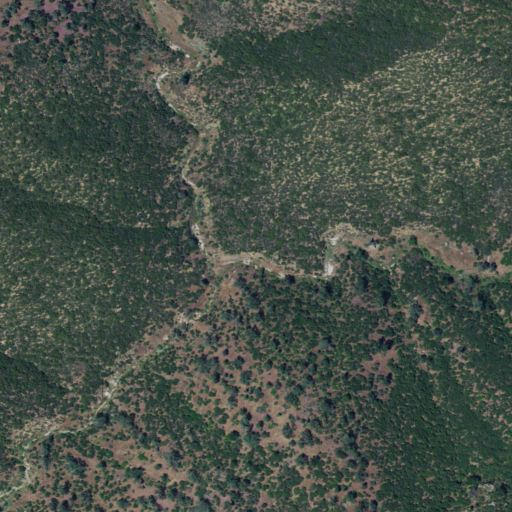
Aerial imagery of valley in California named East Fork Brown Canyon containing only shrub